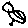
Label: bird